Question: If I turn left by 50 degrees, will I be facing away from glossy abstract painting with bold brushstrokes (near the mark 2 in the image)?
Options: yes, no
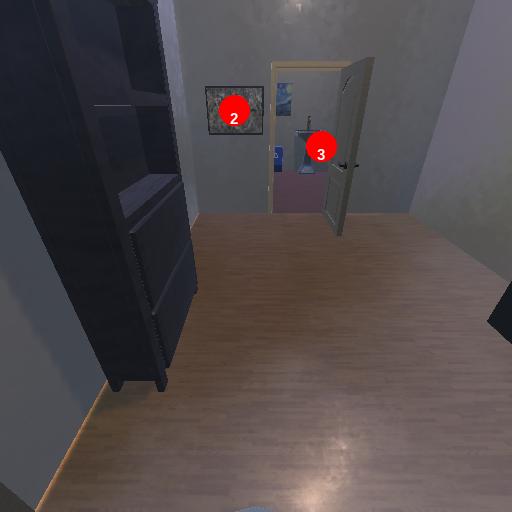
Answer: yes